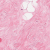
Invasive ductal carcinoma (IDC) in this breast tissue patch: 0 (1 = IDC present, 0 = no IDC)